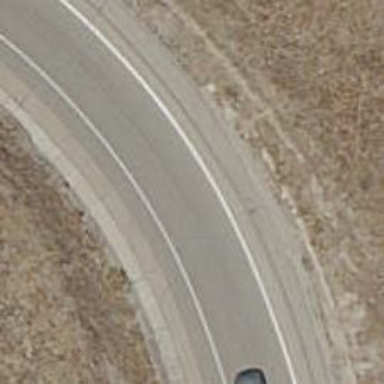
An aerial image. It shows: Secondary link road.